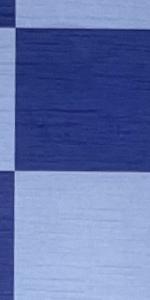
Label: Empty